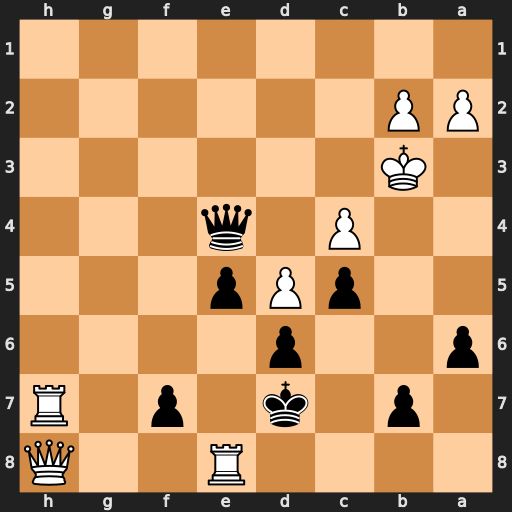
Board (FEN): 4R2Q/1p1k1p1R/p2p4/2pPp3/2P1q3/1K6/PP6/8
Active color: b
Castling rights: -
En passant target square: -
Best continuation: Qd3+ Ka4 Qxc4+ b4 Qxb4#